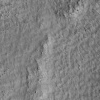
Atmospheric dust classification: not_dusty